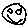
Label: smiley face